Question: In my case I have an .adp app that is pointing to a sql server database.
I created a form (with a subform) so that I can have a quick way to put some records in a child table. (there is a join between the parent and the child)
I've deduced that (unless I want to write some code, which shouldn't be necessary) I just need to populate the "Resync Command" field in the subform's Property Sheet
MSDN about it, but gives no examples.
<URL>
without it, when I update my subform (enters a record into the child table) I get the error:
"Key value for this row was changed or deleted at the data store. The local row is now deleted."
update:
> Error While Inserting Records to a FormSometimes when adding a record to an
ADP form an error message appears:"The data was added to the database
but the data won't be displayed in the
form because it doesn't satisfy the
criteria in the underlying record
source."For this we have to set the
ResyncCommand Property of the Form in
the design view to a SQL statement.For Example: Resync Command: Select *
From tblName where FieldName = ?If the Rowsource contains a stored
procedure with multiple tables joined
together then the Resync Command
Property of the form should be set to
an SQL statement that selects the same
fields as the stored procedure and
parameterize the primary key of the
table that is designated as the Unique
Table.Table.
btw, I found it here: <URL>.
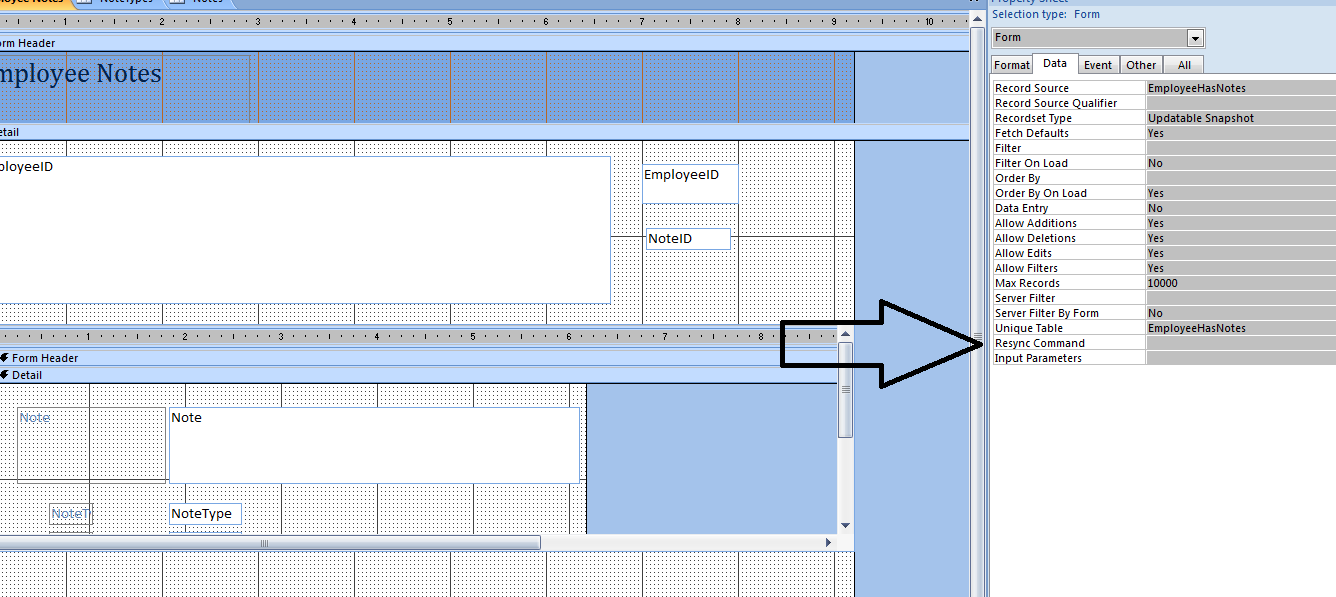
Answer: Here's an example of using <URL>.